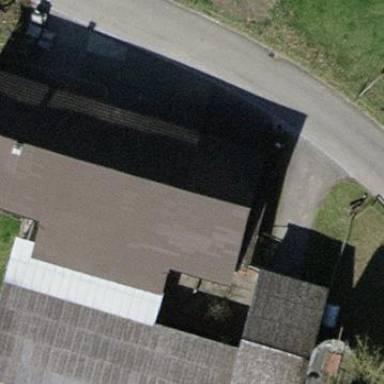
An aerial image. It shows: Gabled roof farm building.